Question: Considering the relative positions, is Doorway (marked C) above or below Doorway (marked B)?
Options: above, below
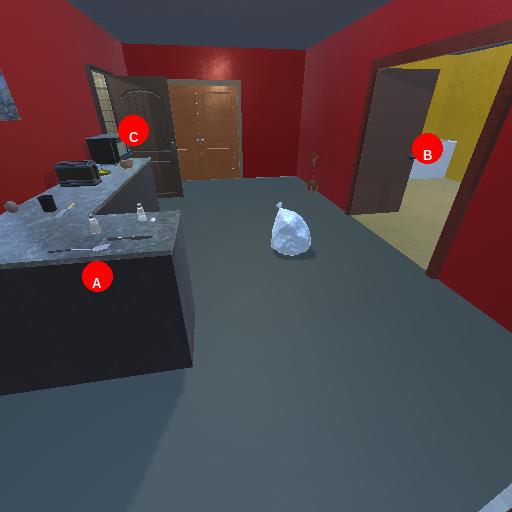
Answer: above